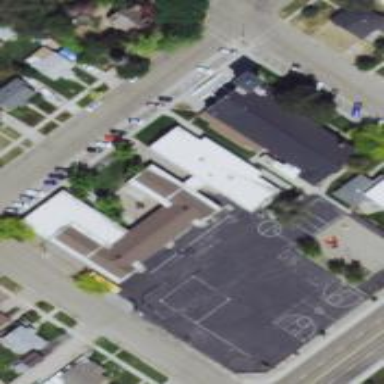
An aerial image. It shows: School.